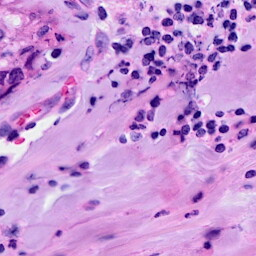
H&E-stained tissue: Breast